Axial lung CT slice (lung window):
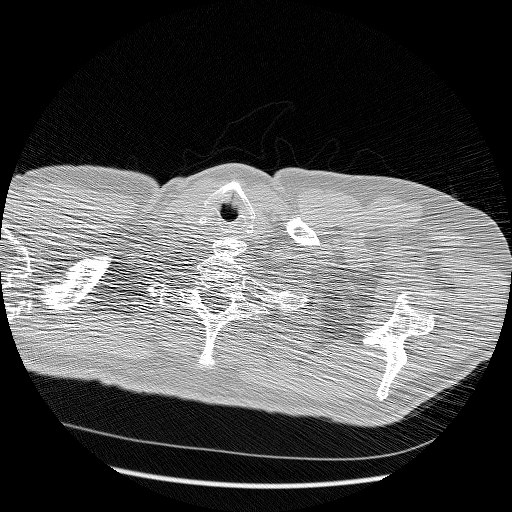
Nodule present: no